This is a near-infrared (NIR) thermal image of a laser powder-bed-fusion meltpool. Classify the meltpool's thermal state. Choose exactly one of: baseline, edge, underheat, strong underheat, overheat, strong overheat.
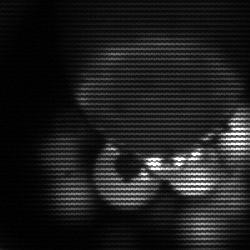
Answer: edge